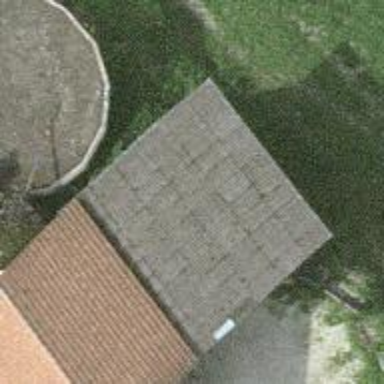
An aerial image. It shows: Shed.